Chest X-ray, PA view. Patient: 54 years old, sex F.
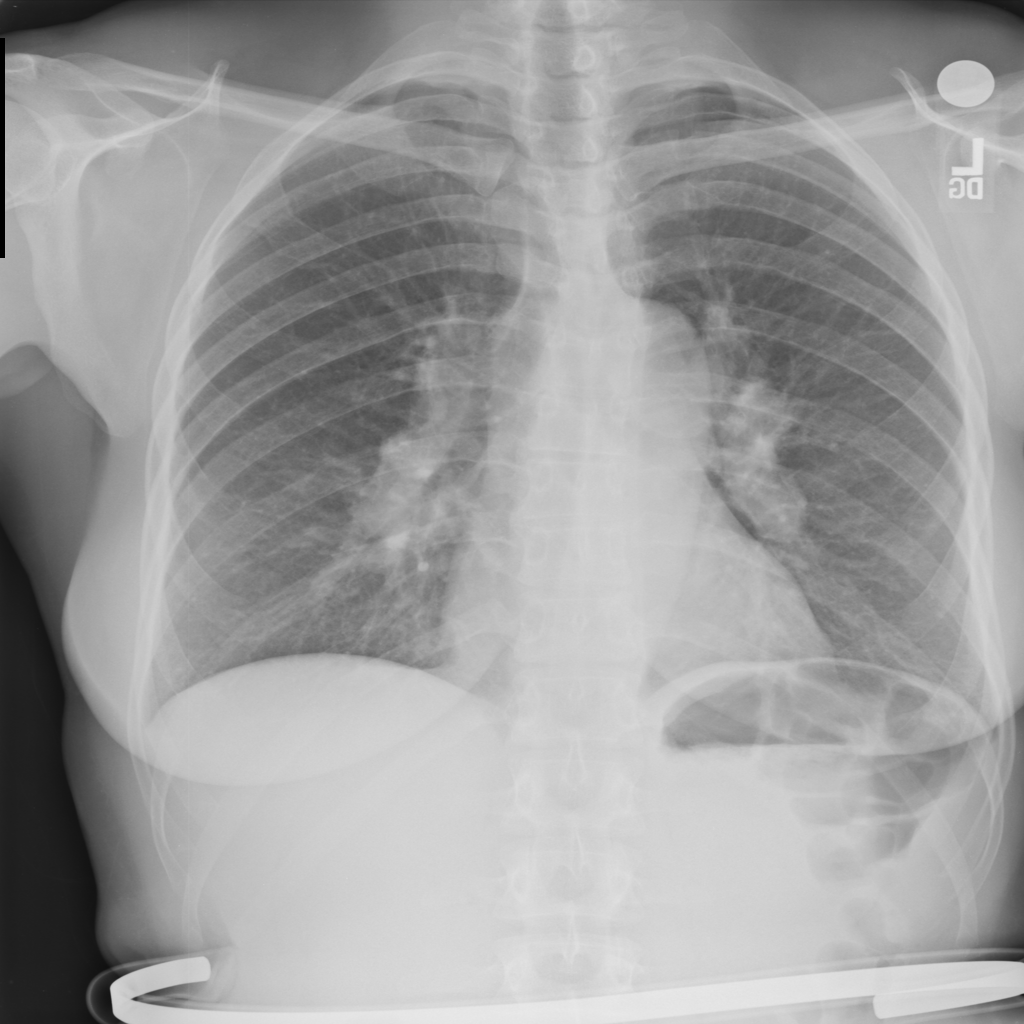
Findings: No Finding